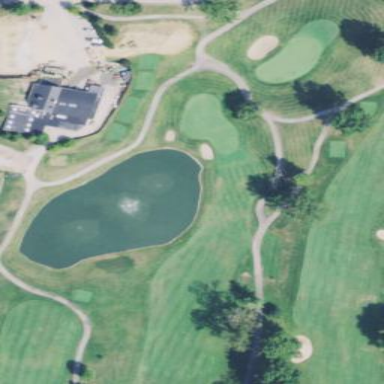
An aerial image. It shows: Water hazard in golf course. The hazard is natural water feature.